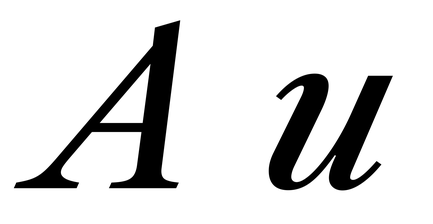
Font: LibreCaslonText-Italic_Medium_Italic